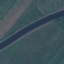
Land use / land cover class: River